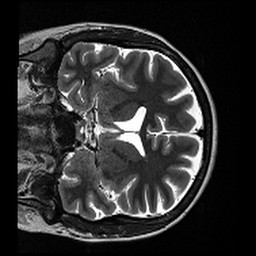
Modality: T2w
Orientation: coronal
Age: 29
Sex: female
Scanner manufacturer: siemens
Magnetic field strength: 3 T
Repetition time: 13.15 s
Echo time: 0.082 s